Question: I have a 5000 *5000 sparse matrix with 4 different values. I want to visualise the nonzero elements with 4 different colors such that I can recognise the ratio of this values and the relationships between them,I use but I can not recognise very well among different values, especially the values with smaller ratio.I think if I use some symboles for each value , it works but I don't know how is it in Matlab. Any suggestion? The result of Dan code is in figure below.

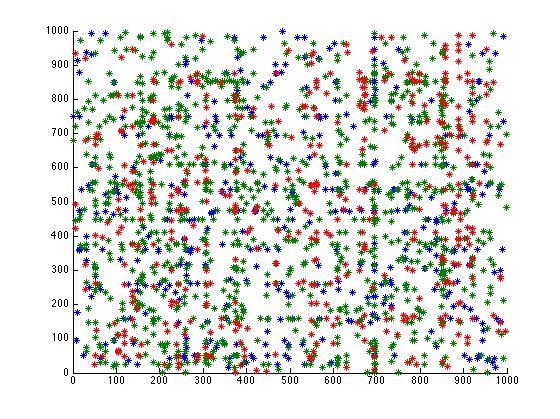
Answer: You could reform the matrix to be a set of <URL>:
Assuming your matrix is 'M'
'''
[X, Y] = meshgrid(1:size(M,1), 1:size(M,2));
Mf = M(:); %used again later, hence stored
V = [X(:), Y(:), Mf];
'''
get rid of the zero elements
'''
V(Mf == 0, :) = [];
'''
At this point, if you have access to the statistics toolbox you can just go 'gscatter(V(:,1), V(:,2), V(:,3))' to get the correct plot otherwise continue with the following if you don't have the toolbox:
Find a list of the unique values in M
'''
Vu = unique(V(:,3));
'''
For each such value, plot the points as an xy scatter plot, note hold all makes sure the colour changes each time a new plot is added i.e. each new iteration of the loop
'''
hold all;
for g = 1:length(Vu)
Vg = V(V(:,3)==Vu(g),:)
plot(Vg(:,1), Vg(:,2), '*');
a{g}=num2str(Vu(g));
end
legend(a);
'''
Example 'M':
'''
M = zeros(1000);
M(200,30) = 7;
M(100, 900) = 10;
M(150, 901) = 13;
M(600, 600) = 13;
'''
Result: